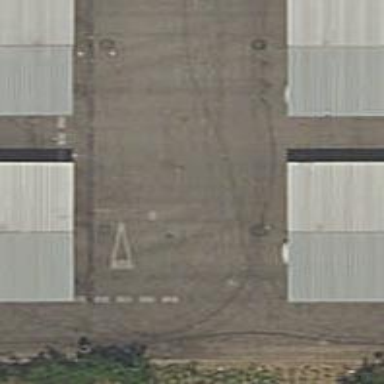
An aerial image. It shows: Road serving as parking aisle.